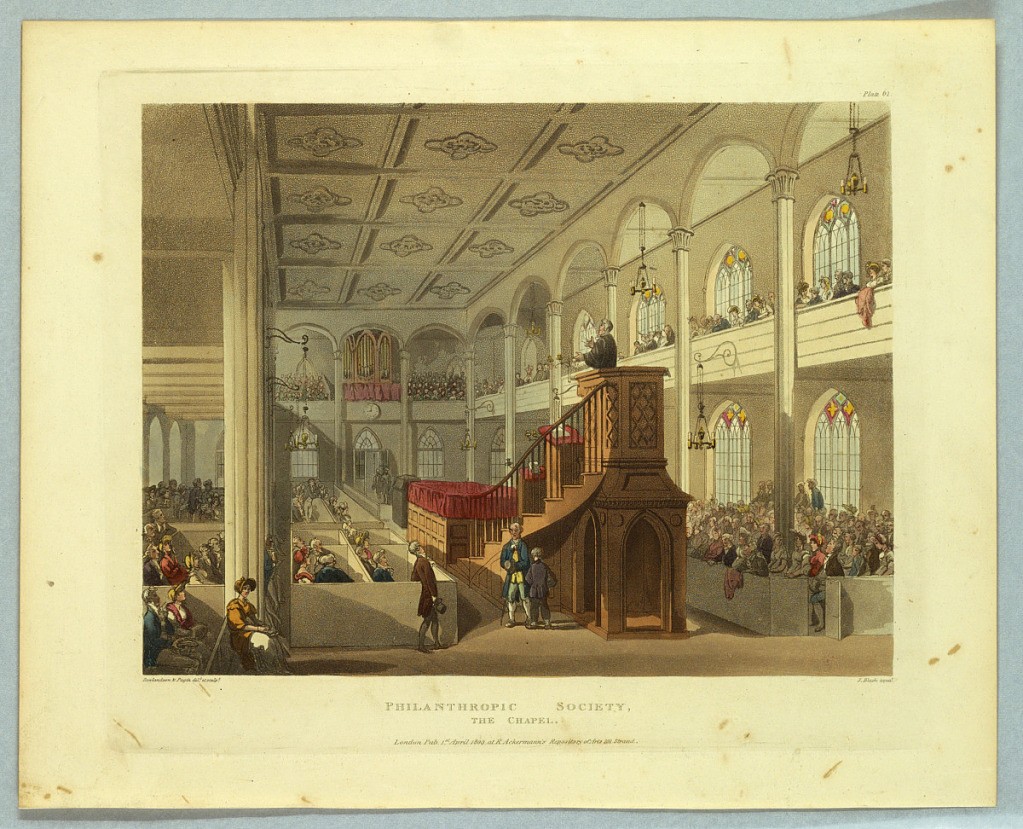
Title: Philanthropic Society, from "Ackermann's Repository"
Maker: Thomas Rowlandson, British, 1756–1827
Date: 1809
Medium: Aquatint, brush and watercolor on paper
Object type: Print
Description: High wooden pulpit, center right. Balcony and pews on floor filled with people. Choir loft, rear. Title, artists', and publisher's names below.